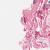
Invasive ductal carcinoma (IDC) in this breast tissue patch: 0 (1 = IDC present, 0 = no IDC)